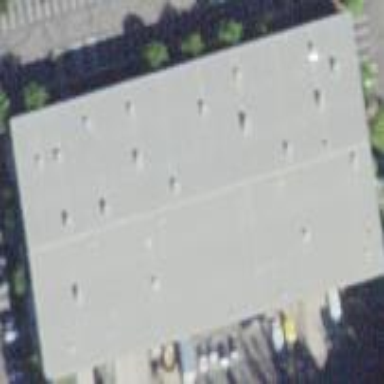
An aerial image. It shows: Commercial building.